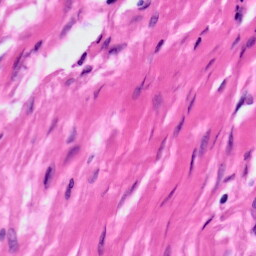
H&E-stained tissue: Ovarian